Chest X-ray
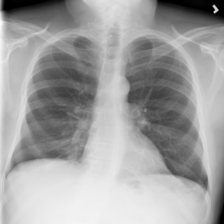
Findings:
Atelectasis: negative
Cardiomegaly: negative
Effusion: negative
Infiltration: negative
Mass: negative
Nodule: negative
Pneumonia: negative
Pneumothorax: negative
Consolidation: negative
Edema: negative
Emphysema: positive
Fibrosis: negative
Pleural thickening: negative
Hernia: negative